Field crop: maize
Growth stage: 1
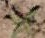
Species: atriplex